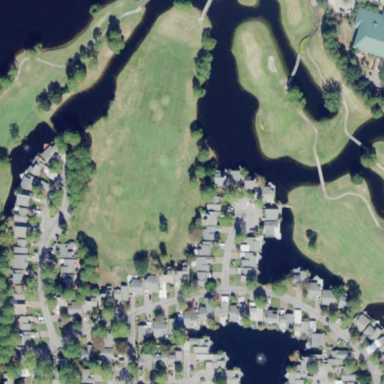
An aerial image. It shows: Picturesque scene of golf course with lateral water hazard.